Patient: sex F, age 22
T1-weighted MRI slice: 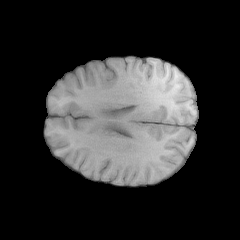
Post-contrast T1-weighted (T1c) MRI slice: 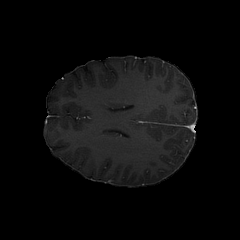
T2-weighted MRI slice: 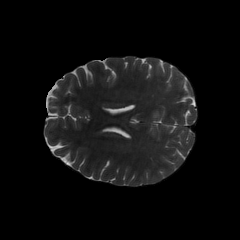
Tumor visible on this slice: no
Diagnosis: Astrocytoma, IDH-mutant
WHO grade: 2